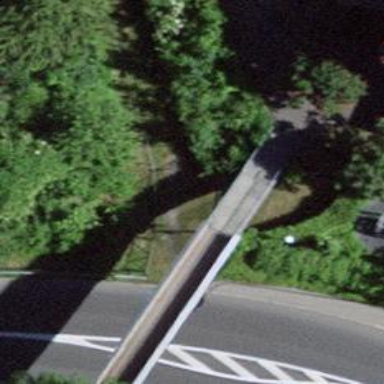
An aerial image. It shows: Footway road on concrete bridge.